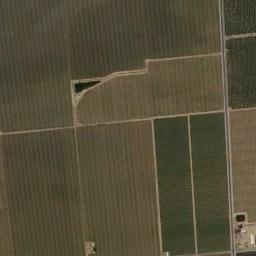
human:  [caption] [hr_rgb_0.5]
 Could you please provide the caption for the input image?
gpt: Several neatly arranged green and brown mixed rectangular farmlands of different sizes .

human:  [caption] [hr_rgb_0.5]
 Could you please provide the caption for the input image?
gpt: There are some light green and bare rectangular farmland .

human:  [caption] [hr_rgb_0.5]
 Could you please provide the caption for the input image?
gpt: Some rectangular farmlands of different colors are arranged in neat rows .

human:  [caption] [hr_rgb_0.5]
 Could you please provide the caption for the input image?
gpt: There are diverse neat rows of rectangular farmlands .

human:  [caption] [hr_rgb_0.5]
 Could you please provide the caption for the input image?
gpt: There are some brown rectangular farmlands and green ones .